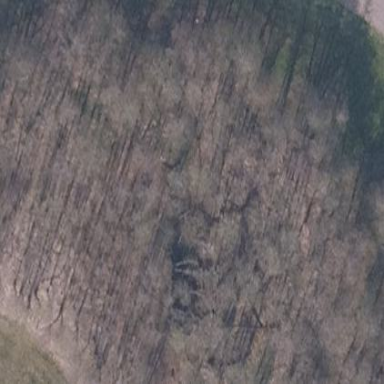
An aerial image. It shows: Forest area.